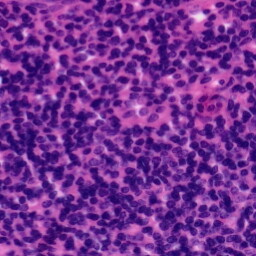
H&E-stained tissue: Tonsil